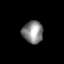
Tissue: lung
Cell type: Epithelial cells
Senescence score: 0.2247
Nuclear area (px): 454
Mean DAPI intensity: 134.59